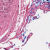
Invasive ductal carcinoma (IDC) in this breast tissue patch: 0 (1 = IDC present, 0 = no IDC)